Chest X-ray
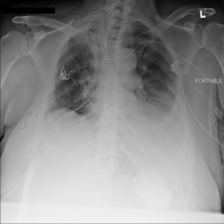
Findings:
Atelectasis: negative
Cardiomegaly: negative
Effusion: positive
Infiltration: negative
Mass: negative
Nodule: negative
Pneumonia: negative
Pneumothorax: positive
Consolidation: negative
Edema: negative
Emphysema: negative
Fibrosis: negative
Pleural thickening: negative
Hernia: negative